Question: I'm trying to learn unit testing with Moq but I keep running into the same issue. I am writing unit tests for my controller ActionResults and I don't have a problem with creating an instance of my controller and testing that it works. But I have an ActionResult that gives me a null reference exception because I am missing something with setting up my test before calling the controller.
'''
private PersonController _controller;
private Mock<ICoreRepository> _repoCore;
private Mock<IImageRepository> _repoImage;
[TestInitialize]
public void Setup()
{
_repoCore = new Mock<ICoreRepository>();
_repoImage = new Mock<IImageRepository>();
_controller = new PersonController(_repoImage.Object)
{
CrmCoreRepository = _repoCore.Object,
//ImageRepository = _repoImage.Object
};
}
[TestMethod]
public void UploadImage_NotNull_personImage_Test()
{
var controller = new PersonController(_repoImage.Object);
var model = new GlobalEntityModel
{
PersonModel= new PersonModel()
};
controller.CrmCoreRepository = _repoCore.Object;
var uploadedFile = new Mock<HttpPostedFileBase>();
uploadedFile
.Setup(f => f.ContentLength)
.Returns(10);
uploadedFile
.Setup(f => f.FileName)
.Returns("testimage.jpg");
var imageRepository = new Mock<IImageRepository>();
imageRepository.Setup(x => x.SaveImage(It.IsAny<HttpPostedFileBase>(), It.IsAny<ImagePaths>()));
var res = controller.AddOrUpdatePersonDetail(model, uploadedFile.Object);
Assert.IsNotNull(res);
}
'''
In my test I create a new controller instance, model, a mock of httppostedfilebase and I try to setup the image repository saveImage.
'''
[HttpPost]
public ActionResult AddOrUpdatePersonDetail(GlobalEntityModel model, HttpPostedFileBase personImage)
{
var uploadedImage = string.Empty;
var personImagePath = _imageRepository.RetrieveImageFilePath(ImagePaths.PersonImageFilePath);
if (personImage != null)
{
uploadedImage = _imageRepository.SaveImage(personImage, ImagePaths.PersonImageFilePath);
}
var personModel = model.PersonModel;
var personDto = Mapper.MapTo<PersonDto>(personModel);
//Update Person
personDto.CreatedBy = "Admin";
personDto.UpdatedBy = "Admin";
personDto.UpdatedOn = DateTime.Now;
if (uploadedImage != string.Empty)
{
personDto.PersonImageRef = uploadedImage;
if (personDto.PersonImageRef.Contains(personImagePath))
{
personDto.PersonImageRef = personDto.PersonImageRef.Replace(personImagePath, string.Empty);
}
if (personDto.PersonImageRef.Contains("~/Content"))
{
personDto.PersonImageRef = string.Empty;
}
}
if (personDto.Id == 0)
{
personDto.GlobalEntityGUID = model.GlobalEntityGUID;
personDto = CrmCoreRepository.AddPerson(personDto, null, null, null);
if (personDto != null)
{
personModel.GlobalEntityGUID = personDto.GlobalEntityGUID;
var personDetailModel = model.PersonDetailModel;
personDetailModel.PersonId = personDto.Id;
var personDetailDto = Mapper.MapTo<PersonDetailDto>(personDetailModel);
personDetailDto.CreatedBy = "Admin";
personDetailDto.UpdatedBy = "Admin";
personDetailDto = personDetailModel.Id == 0 ? CrmCoreRepository.AddPersonDetail(personDetailDto) : CrmCoreRepository.UpdatePersonDetail(personDetailDto);
}
}
else if (personDto.Id > 0)
{
personDto = CrmCoreRepository.UpdatePerson(personDto, null, null, null);
if (personDto != null)
{
personModel.GlobalEntityGUID = personDto.GlobalEntityGUID;
var personDetailModel = model.PersonDetailModel;
personDetailModel.PersonId = personDto.Id;
var personDetailDto = Mapper.MapTo<PersonDetailDto>(personDetailModel);
personDetailDto.CreatedBy = "Admin";
personDetailDto.UpdatedBy = "Admin";
personDetailDto = personDetailModel.Id == 0 ? CrmCoreRepository.AddPersonDetail(personDetailDto) : CrmCoreRepository.UpdatePersonDetail(personDetailDto);
}
}
return RedirectToRoute("EditEntity", new { controller = "GlobalEntity", action = "EditEntity", entityGuid = personModel.GlobalEntityGUID, entityType = "P" });
}
'''

personImagePath as shown in the screenshot is null. Because I am not passing a parameter from my test I don't know how to make it contain a value. I am a bit confused with what to do in the unit test to fix this. Any help would be great.
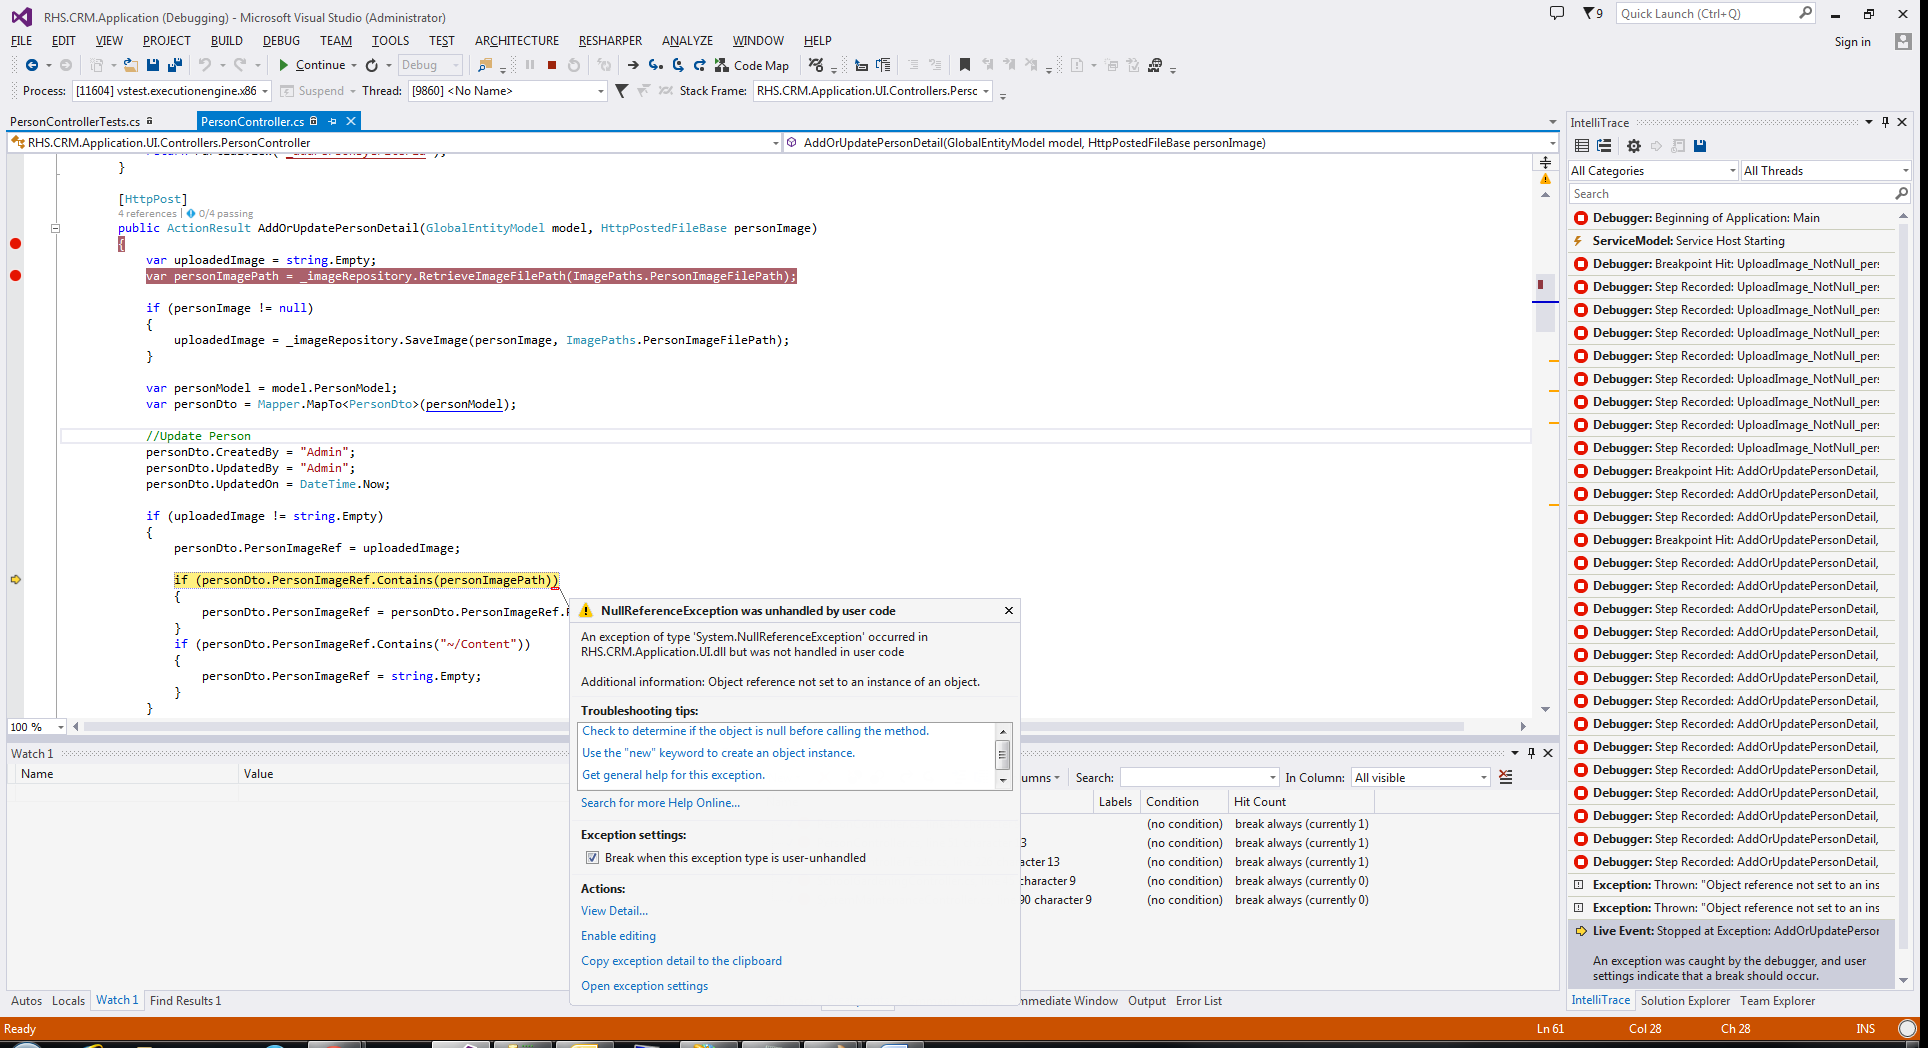
Answer: You are using two different instances of 'IImageRepository'. You need to make 'Setup' calls on the same objects that were injected to object you are testing ('PersonController' - 'IImageRepository').
To fix it, change
'''
var imageRepository = new Mock<IImageRepository>();
imageRepository.Setup(x => x.SaveImage(It.IsAny<HttpPostedFileBase>(),
It.IsAny<ImagePaths>()));
'''
to (notice 'Returns')
'''
_repoImage.Setup(x => x.SaveImage(It.IsAny<HttpPostedFileBase>(),
It.IsAny<ImagePaths>())).Returns("~/Content");
'''